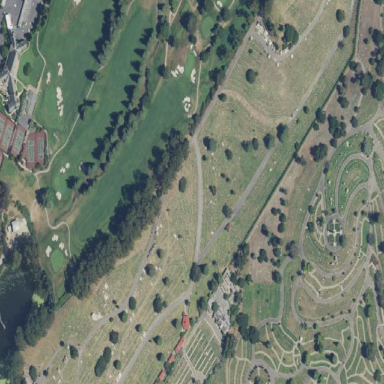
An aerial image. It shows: Cemetery or graveyard.